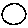
Label: circle